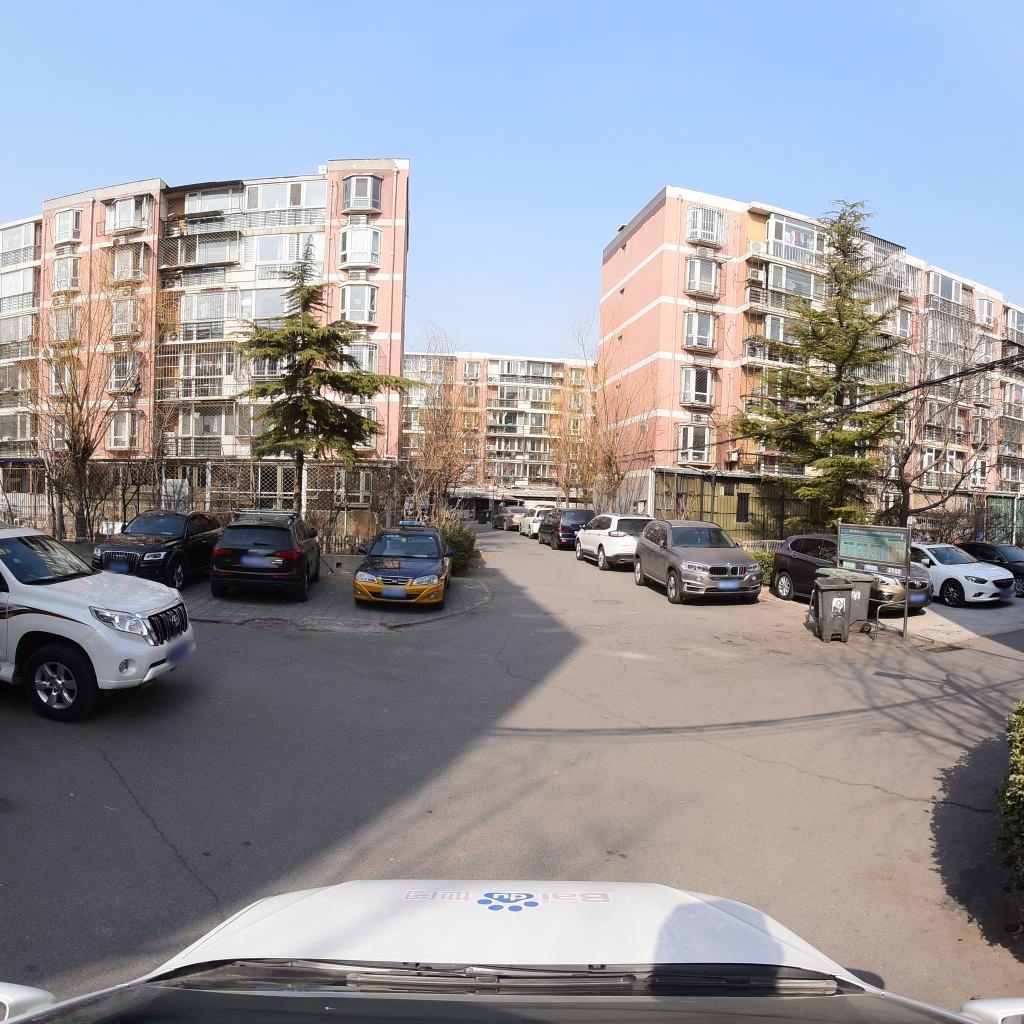
Region: Fengtai
Road damage annotations: longitudinal crack, manhole cover, manhole cover, longitudinal crack